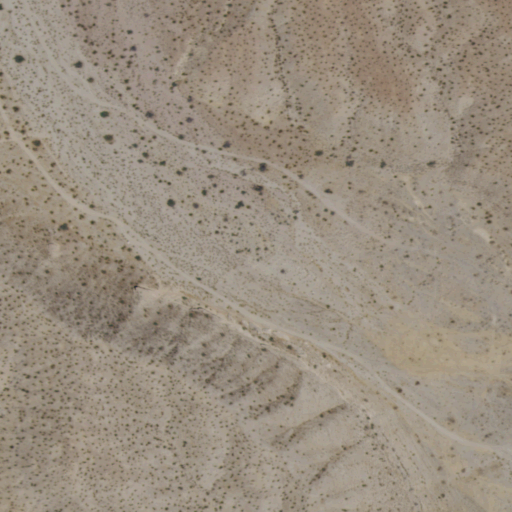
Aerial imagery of valley in Nevada named Cottonwood Canyon containing only shrub